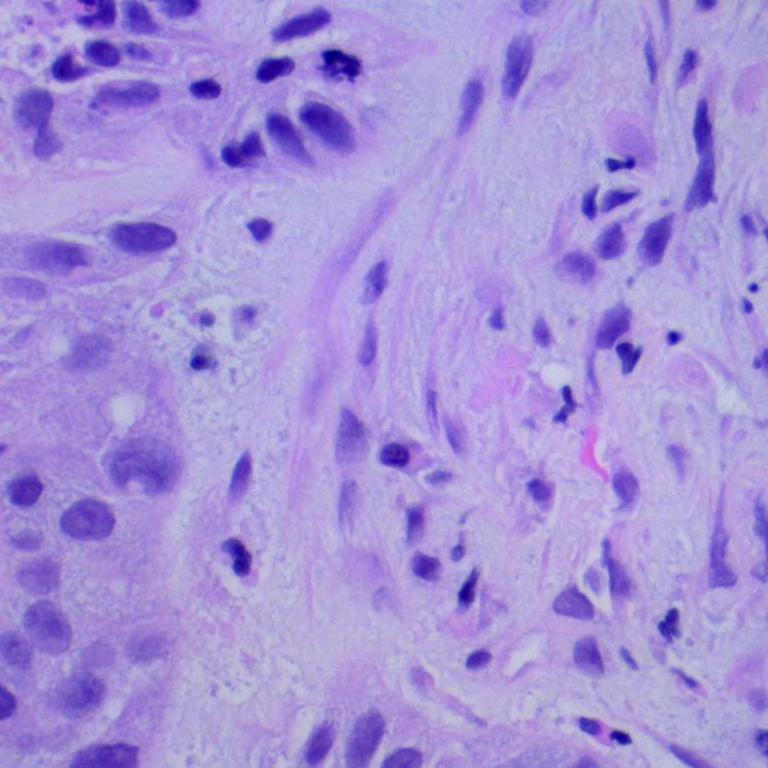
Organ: lung
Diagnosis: squamous carcinomas